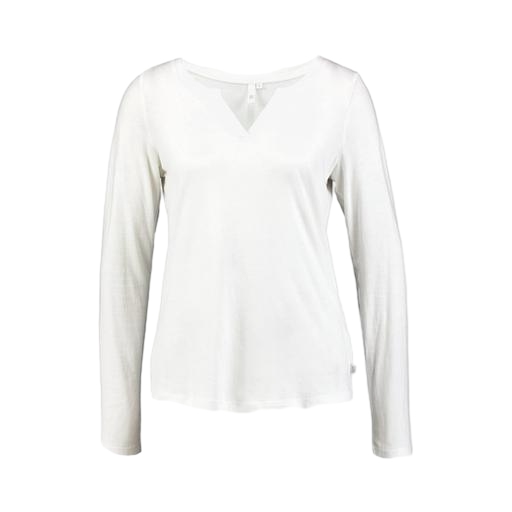
white v-neck long-sleeve top, white long-sleeve v-neck tee, white jersey long-sleeve shirt, white background